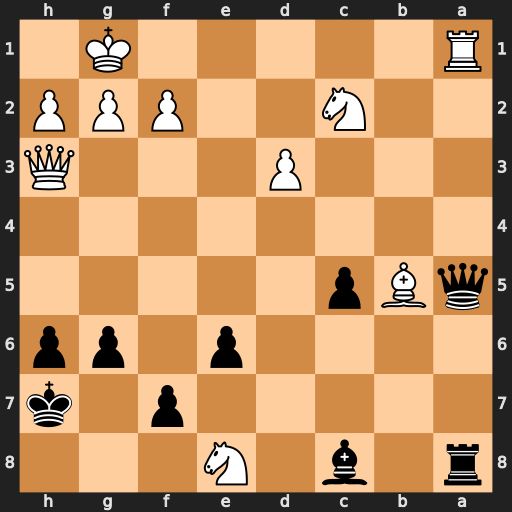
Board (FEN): r1b1N3/5p1k/4p1pp/qBp5/8/3P3Q/2N2PPP/R5K1
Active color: b
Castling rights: -
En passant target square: -
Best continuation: Qxa1+ Nxa1 Rxa1#